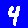
Digit: 4